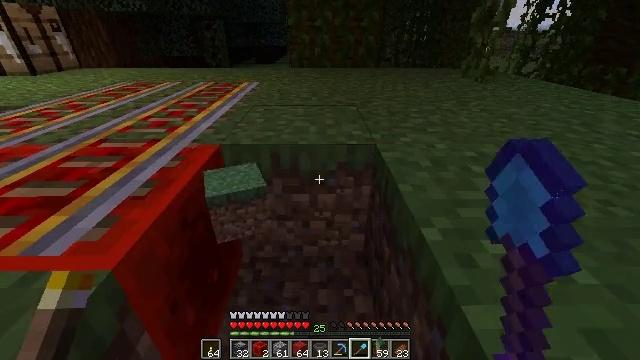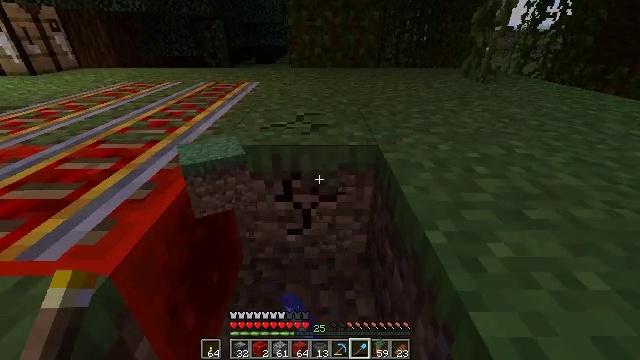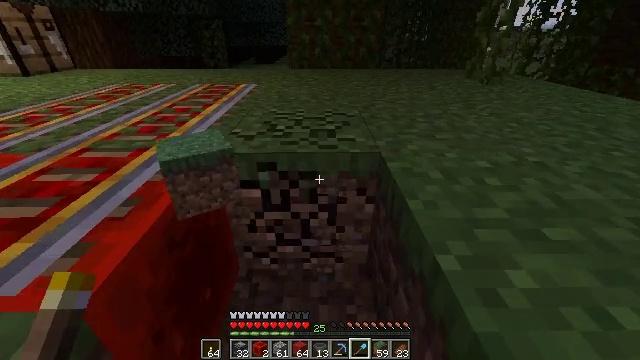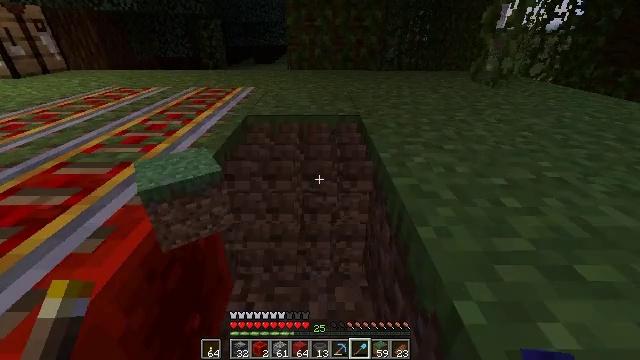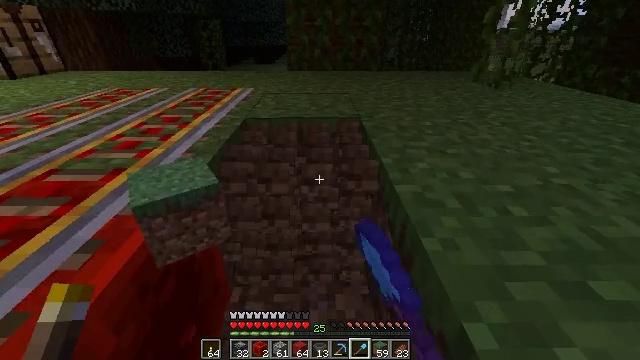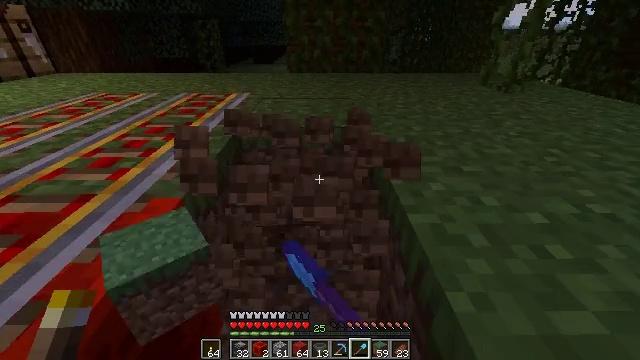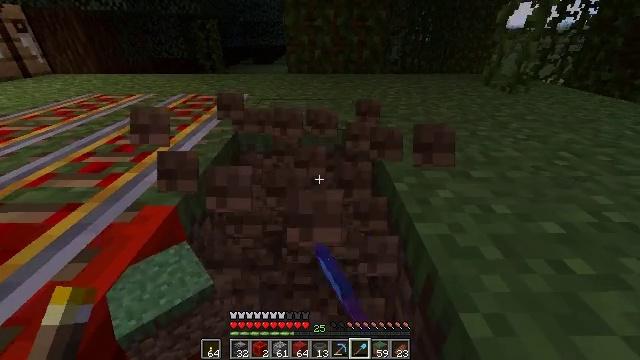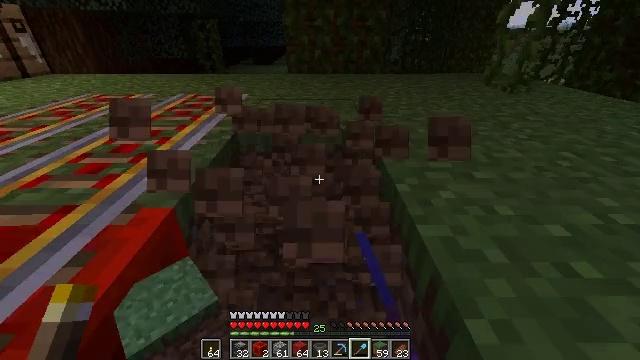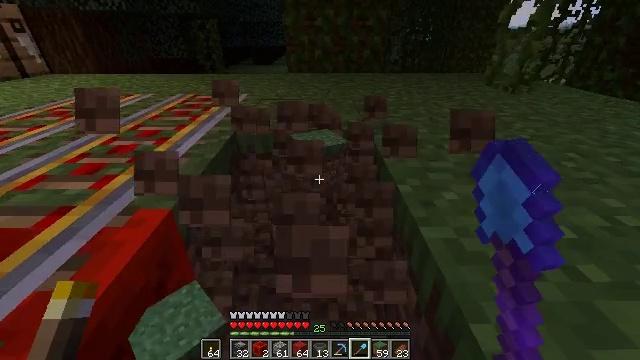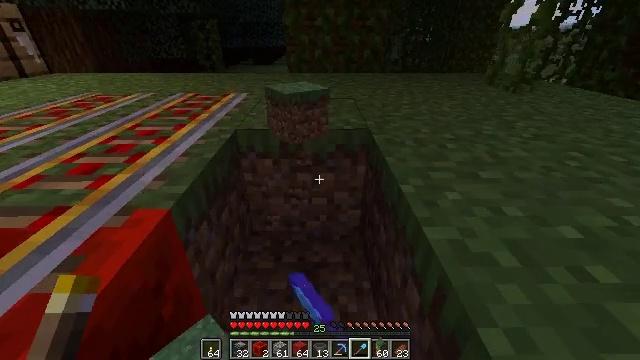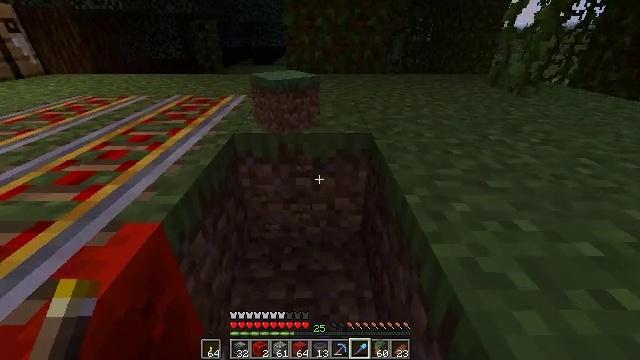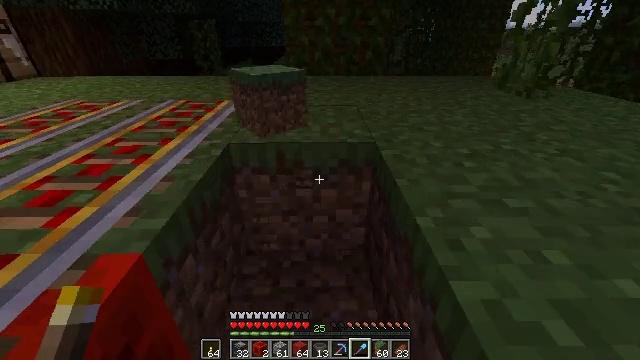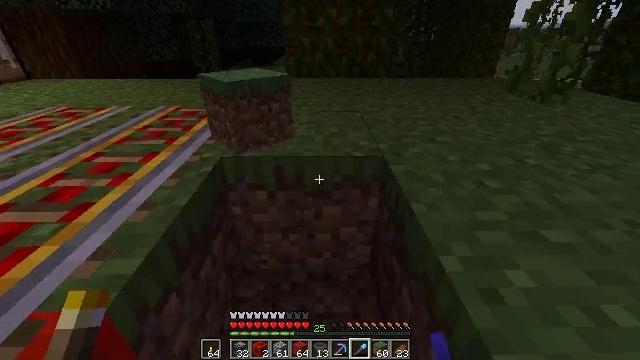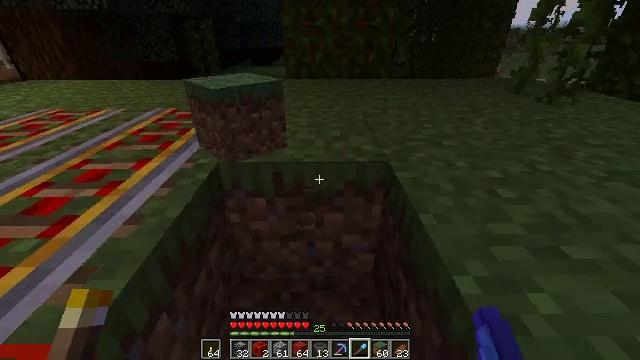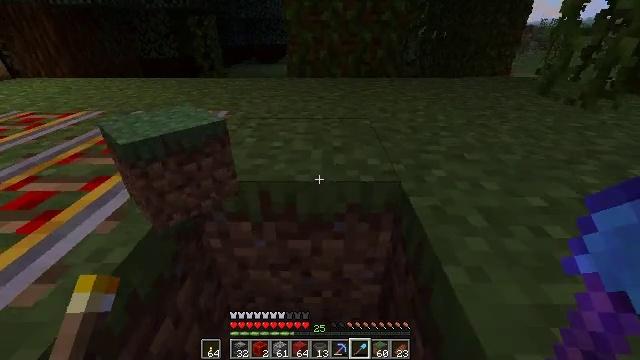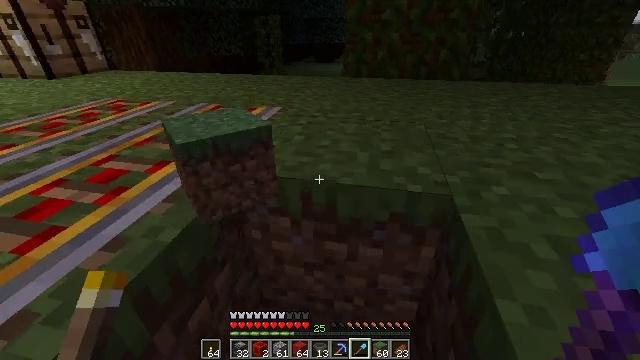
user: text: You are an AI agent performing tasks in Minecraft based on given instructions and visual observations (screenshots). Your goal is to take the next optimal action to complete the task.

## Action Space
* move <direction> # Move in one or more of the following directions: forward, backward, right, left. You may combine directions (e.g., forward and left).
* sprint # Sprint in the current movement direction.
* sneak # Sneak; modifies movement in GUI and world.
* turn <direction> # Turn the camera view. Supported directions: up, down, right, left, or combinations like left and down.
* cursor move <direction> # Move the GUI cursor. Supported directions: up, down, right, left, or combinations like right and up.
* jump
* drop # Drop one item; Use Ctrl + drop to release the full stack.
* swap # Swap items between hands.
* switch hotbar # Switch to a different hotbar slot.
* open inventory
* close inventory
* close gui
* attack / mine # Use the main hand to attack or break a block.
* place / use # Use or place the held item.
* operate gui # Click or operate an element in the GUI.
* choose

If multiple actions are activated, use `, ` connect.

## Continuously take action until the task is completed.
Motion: motion action
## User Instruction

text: Harvest grass block to clear the area.
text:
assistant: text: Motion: attack / mine
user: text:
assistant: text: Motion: move forward, attack / mine
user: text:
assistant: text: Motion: move forward, attack / mine
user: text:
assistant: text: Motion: move forward, attack / mine
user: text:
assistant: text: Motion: attack / mine
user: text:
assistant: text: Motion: attack / mine
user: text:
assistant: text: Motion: attack / mine
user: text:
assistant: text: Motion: attack / mine
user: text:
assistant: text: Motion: no_op
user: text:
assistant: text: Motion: move forward
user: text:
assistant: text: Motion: move forward
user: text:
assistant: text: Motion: move forward
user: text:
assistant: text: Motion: move forward
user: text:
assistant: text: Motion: move forward and move right, turn left
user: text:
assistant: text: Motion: move forward and move right, turn left
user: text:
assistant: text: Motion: move forward and move right, turn left and down
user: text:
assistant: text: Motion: move forward and move right, turn left and down
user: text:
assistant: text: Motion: move forward and move right, turn left
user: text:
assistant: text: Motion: move right, turn left
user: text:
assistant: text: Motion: turn down
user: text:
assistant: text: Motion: turn right
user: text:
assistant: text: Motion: no_op
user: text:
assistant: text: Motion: no_op
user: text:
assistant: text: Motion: no_op
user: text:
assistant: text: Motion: no_op
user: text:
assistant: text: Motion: turn left and down
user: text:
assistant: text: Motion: turn left and down
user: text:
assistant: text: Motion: turn left and down
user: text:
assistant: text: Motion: turn left and down
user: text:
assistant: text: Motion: turn left and down